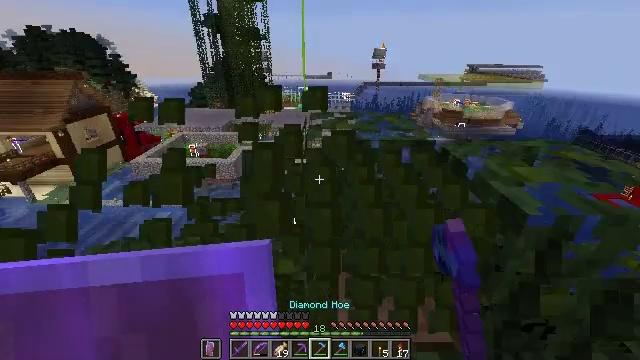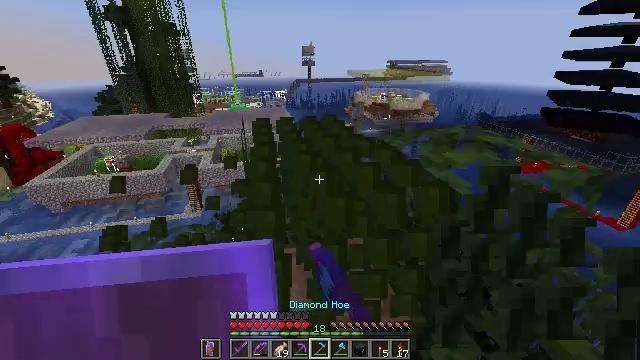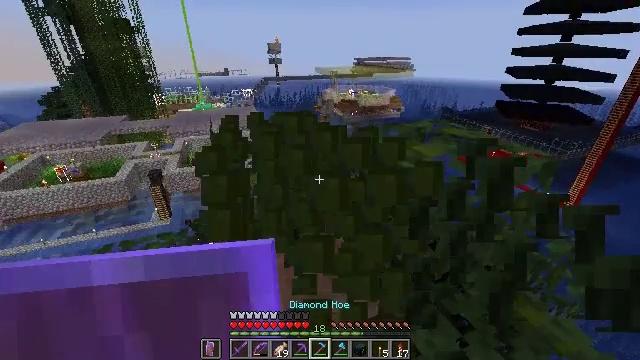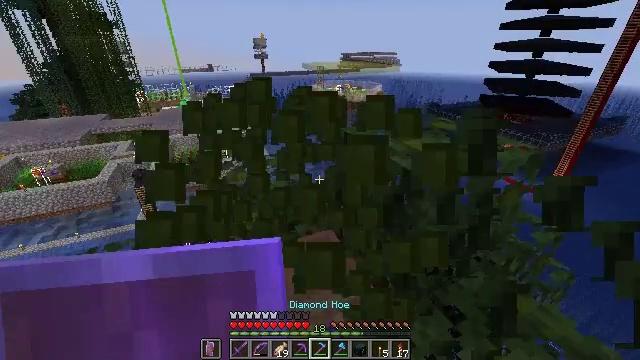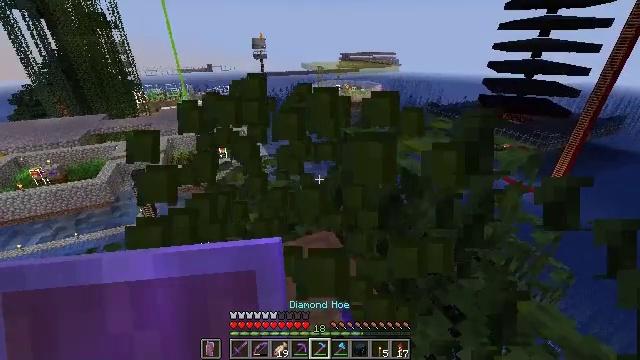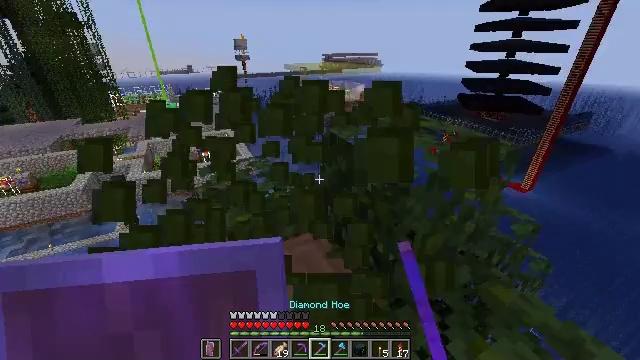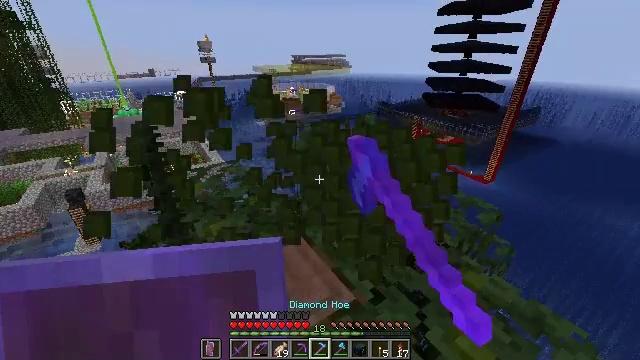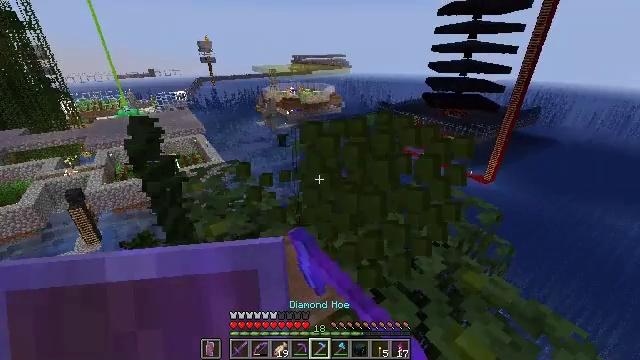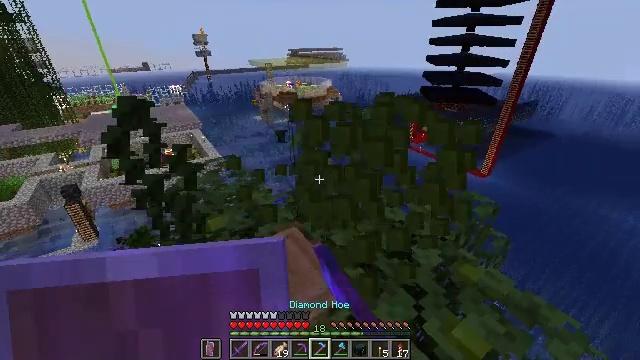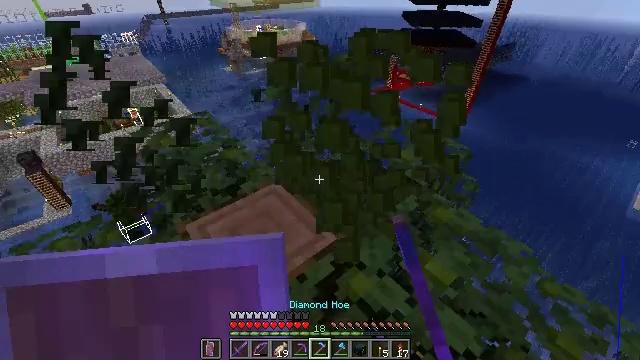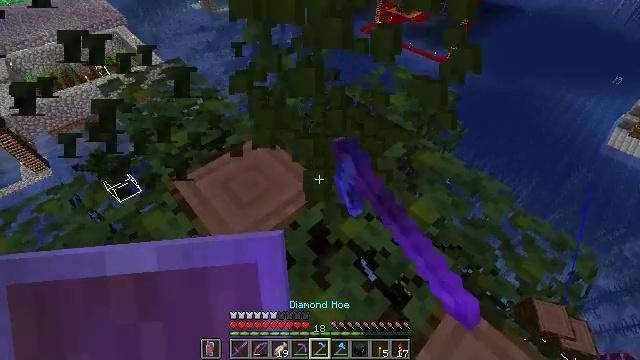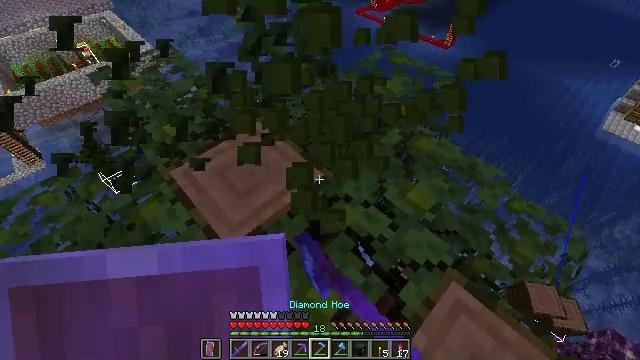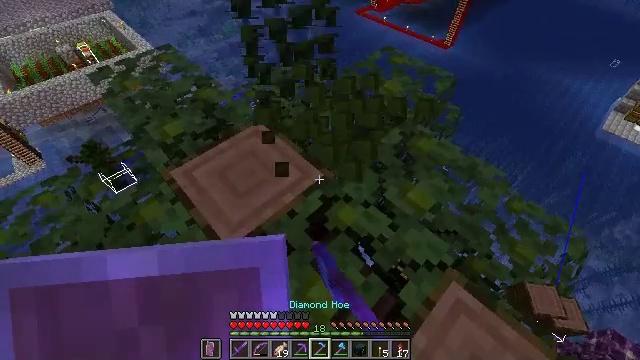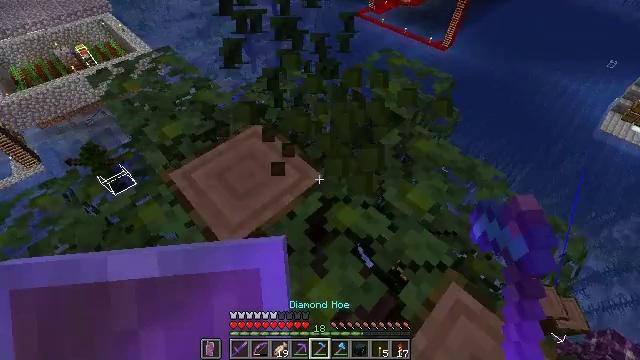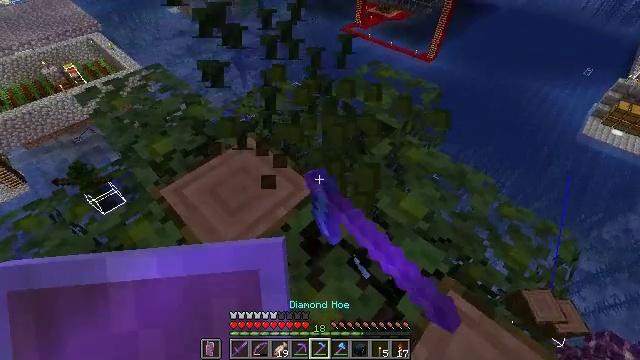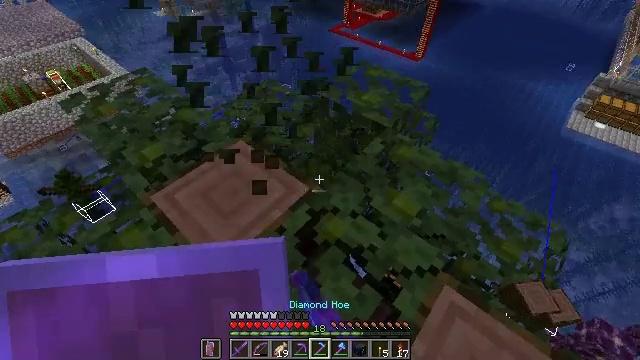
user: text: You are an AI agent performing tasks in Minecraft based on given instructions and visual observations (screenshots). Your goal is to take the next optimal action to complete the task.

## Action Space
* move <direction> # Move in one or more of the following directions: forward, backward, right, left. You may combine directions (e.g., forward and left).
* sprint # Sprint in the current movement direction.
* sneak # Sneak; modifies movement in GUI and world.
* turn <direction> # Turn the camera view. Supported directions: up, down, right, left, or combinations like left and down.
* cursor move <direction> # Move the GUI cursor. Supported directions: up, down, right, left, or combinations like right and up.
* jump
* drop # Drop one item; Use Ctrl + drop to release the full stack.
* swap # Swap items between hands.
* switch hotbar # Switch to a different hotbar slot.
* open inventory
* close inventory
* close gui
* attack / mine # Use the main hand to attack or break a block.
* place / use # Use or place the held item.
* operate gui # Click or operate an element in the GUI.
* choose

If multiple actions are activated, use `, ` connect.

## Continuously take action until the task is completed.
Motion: motion action
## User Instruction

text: Mine the jungle leaves to get saplings or sticks.
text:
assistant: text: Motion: turn right, attack / mine
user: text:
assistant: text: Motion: turn right, attack / mine
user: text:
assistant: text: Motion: turn right, attack / mine
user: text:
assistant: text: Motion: attack / mine
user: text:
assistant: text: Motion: turn right, attack / mine
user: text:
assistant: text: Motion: turn right, attack / mine
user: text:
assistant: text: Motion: attack / mine
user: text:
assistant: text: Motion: turn down, attack / mine
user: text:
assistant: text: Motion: turn right and down, attack / mine
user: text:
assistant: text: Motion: turn right and down, attack / mine
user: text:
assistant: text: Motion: turn right and down, attack / mine
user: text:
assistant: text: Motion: attack / mine
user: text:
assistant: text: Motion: attack / mine
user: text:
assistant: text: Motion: turn right and up, attack / mine
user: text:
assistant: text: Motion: turn right
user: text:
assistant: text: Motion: turn right and down
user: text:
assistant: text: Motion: turn right and down
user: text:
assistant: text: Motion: turn right and down
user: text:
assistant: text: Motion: no_op
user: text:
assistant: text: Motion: turn right and down
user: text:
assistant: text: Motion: no_op
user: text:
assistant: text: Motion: no_op
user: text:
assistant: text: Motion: attack / mine
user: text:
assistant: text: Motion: attack / mine
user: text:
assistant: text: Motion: turn left and down, attack / mine
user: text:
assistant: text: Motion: turn left and down, attack / mine
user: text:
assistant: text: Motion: turn left, attack / mine
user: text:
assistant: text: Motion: turn left and up, attack / mine
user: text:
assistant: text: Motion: attack / mine
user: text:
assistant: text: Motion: turn left and up, attack / mine